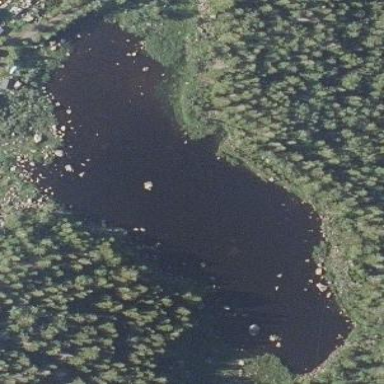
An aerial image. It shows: Serene lake surrounded by nature.